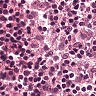
Metastatic tissue present: no